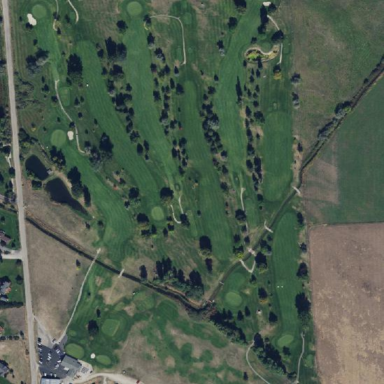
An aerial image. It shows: Golf course surrounded by greenery.